Question: I'm looking to have two cells from each line show up on a separate list if a checkbox is unchecked, and prioritize them in numerical value, from descending to ascending in google sheets.

I currently have this spreadsheet pulling from individual sheets and outputting their values. I am having trouble figuring out what I need to to do make a separate list that shows the lowest value first (In column C (HC Tier)) while retaining a value (Name) next to it (Column A (Tanks/Healers)) and the highest value (In column C (HC Tier)) last.
I'm not the most experienced with any spreadsheets and would like some assistance.
For additional reference, this is the desired output (Shown in column G and H):
<URL>
Information pulling for Columns (Example is for Hyphra):
A: '='T5-Tanks'!B1'
B: '=COUNTIF('T5-Tanks'!B5:B9, TRUE)'
C: '=COUNTIF('T5-Tanks'!C5:C9, TRUE)'
D: '=COUNTIF('T5-Tanks'!D5:D9, TRUE)'
E: Checkbox
Information is pulled from additional Tabs:
<URL>
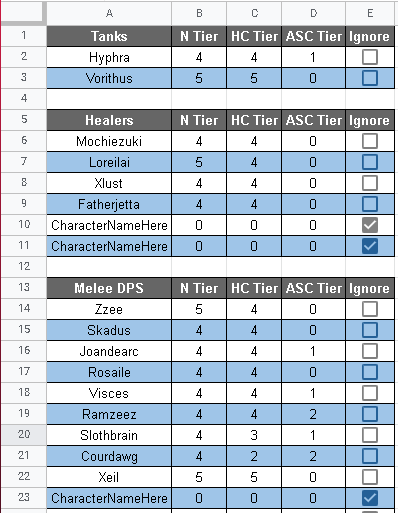
Answer: Delete everything from Col G and Col H (including the headers). Then place the following formula in G1:
'=ArrayFormula({"Players",C1; IFERROR(SORT(FILTER({A:A,C:C},A:A<>"",ISNUMBER(C:C),E:E<>TRUE),2,1),{"",""})})'
Note that your existing "Desired results" list is missing the name "Rosaile" while the above formula includes it.
'=ArrayFomrula({ ; })' is the structure for setting up an array result with header(s) to the left of the semicolon and result(s) to the right of the semicolon.
'"Players",C1' creates the headers (i.e., the words "Players" beside the value found in cell C1).
'FILTER' sets up an array formula of just Col A beside Col C, including only those results where Col A is not null, Col C contains a number AND Col E is not checked.
'SORT' sorts this by the second (numeric) column in ascending order.
'IFERROR' returns null for both columns if an error occurs.